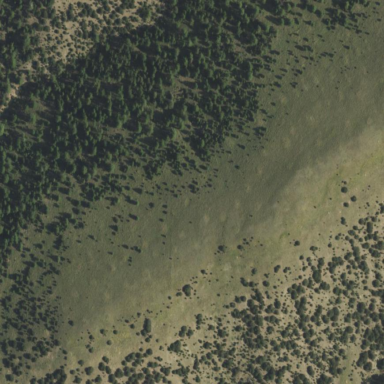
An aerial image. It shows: Scrub area with evergreen needle-leaved trees.